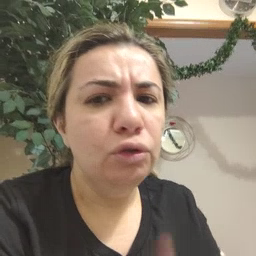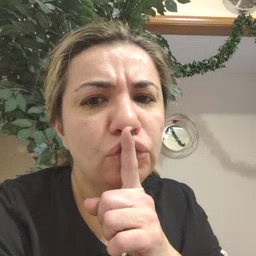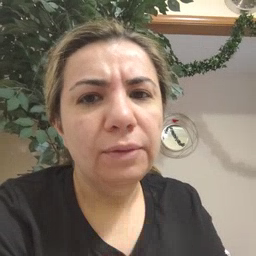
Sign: shhh